Question: here i am using sliding drawer. in that on click it shows 3 tabs
1) which concept should i apply for tab ?
2) I want to apply 'pulltoreferesh' and 'loadmore' in listview like facebook ?
in that you have also seen that when scrolling up progressbar gets hide and request get cancel.

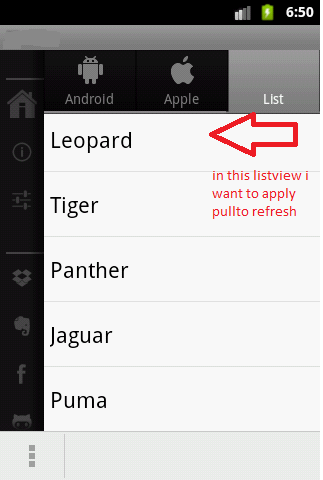
Answer: '''
public class ListDemo extends Fragment{
ArrayAdapter<String> files;
private LinkedList<String> mListItems;
PullAndLoadListView lyt ;
// ListView lv1;
// The data to be displayed in the ListView
private String[] mNames = { "Fabian", "Carlos", "Alex", "Andrea", "Karla",
"Freddy", "Lazaro", "Hector", "Carolina", "Edwin", "Jhon",
"Edelmira", "Andres" };
// The data to be displayed in the ListView
private String[] mAnimals = { "Perro", "Gato", "Oveja", "Elefante", "Pez",
"Nicuro", "Bocachico", "Chucha", "Curie", "Raton", "Aguila",
"Leon", "Jirafa" };
public View onCreateView(LayoutInflater inflater, ViewGroup container,
Bundle savedInstanceState) {
super.onCreateView(inflater, container, savedInstanceState);
final View v = inflater.inflate(R.layout.tab_frag3_layout, container, false);
mListItems = new LinkedList<String>();
mListItems.addAll(Arrays.asList(mNames));
lyt = (PullAndLoadListView)v.findViewById(R.id.tab_frag3_listview1);
if (container == null) {
return null;
}
files = new ArrayAdapter<String>(getActivity(),android.R.layout.simple_list_item_1,mListItems);
lyt.setAdapter(files);
lyt.setOnRefreshListener(new OnRefreshListener() {
@Override
public void onRefresh() {
// TODO Auto-generated method stub
new PullToRefreshDataTask().execute();
}
});
lyt.setOnLoadMoreListener(new OnLoadMoreListener() {
@Override
public void onLoadMore() {
// TODO Auto-generated method stub
new LoadMoreDataTask().execute();
}
});
return v;
}
private class LoadMoreDataTask extends AsyncTask<Void, Void, Void> {
@Override
protected Void doInBackground(Void... params) {
if (isCancelled()) {
return null;
}
// Simulates a background task
try {
Thread.sleep(1000);
} catch (InterruptedException e) {
}
for (int i = 0; i < mAnimals.length; i++)
mListItems.add(mAnimals[i]);
return null;
}
@Override
protected void onPostExecute(Void result) {
mListItems.add("Added after load more");
// We need notify the adapter that the data have been changed
files.notifyDataSetChanged();
// Call onLoadMoreComplete when the LoadMore task, has finished
lyt.onLoadMoreComplete();
super.onPostExecute(result);
}
@Override
protected void onCancelled() {
// Notify the loading more operation has finished
lyt.onLoadMoreComplete();
}
}
private class PullToRefreshDataTask extends AsyncTask<Void, Void, Void> {
@Override
protected Void doInBackground(Void... params) {
if (isCancelled()) {
return null;
}
// Simulates a background task
try {
Thread.sleep(1000);
} catch (InterruptedException e) {
}
for (int i = 0; i < mAnimals.length; i++)
mListItems.addFirst(mAnimals[i]);
return null;
}
@Override
protected void onPostExecute(Void result) {
mListItems.addFirst("Added after pull to refresh");
// We need notify the adapter that the data have been changed
files.notifyDataSetChanged();
// Call onLoadMoreComplete when the LoadMore task, has finished
lyt.onRefreshComplete();
super.onPostExecute(result);
}
@Override
protected void onCancelled() {
// Notify the loading more operation has finished
lyt.onLoadMoreComplete();
}
}
}
'''
here is source code of <URL> library.